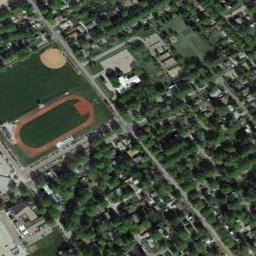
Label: ground_track_field